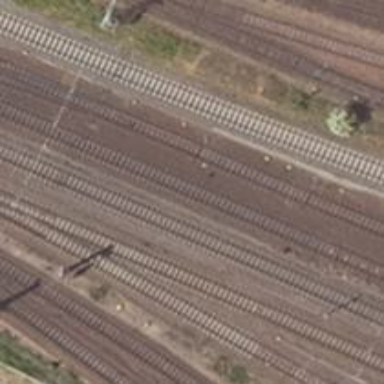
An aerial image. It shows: Railway signal.